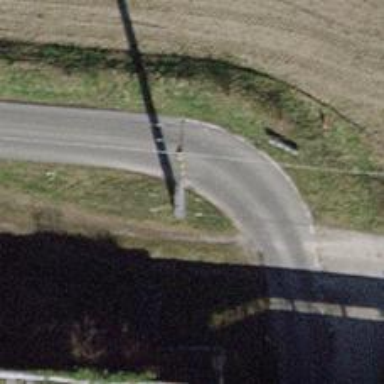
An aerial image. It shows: Concrete power pole.